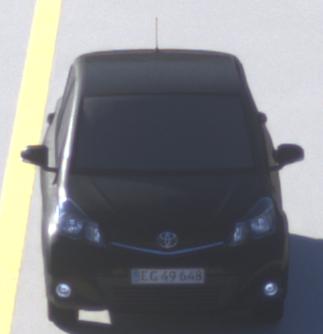
Make: Toyota
Model: Yaris 1.0
Detailed model: Yaris (XP9)
Model produced from: 2009/01
Model produced until: 2010/10
Doors: 3
Color: black
Road condition: dry road
Daytime: sunrise or sunset
Contrast: medium contrast